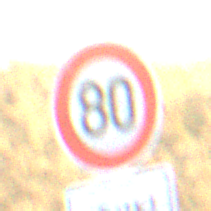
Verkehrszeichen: Geschwindigkeit80
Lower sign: HinweiseAufGefahrenDurchVerbaleAngabe10
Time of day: SunriseSunset
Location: Outdoor (Nature)
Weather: Clear
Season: NotSpecified
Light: Natural